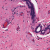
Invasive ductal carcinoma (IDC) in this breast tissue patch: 0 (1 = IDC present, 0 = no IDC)